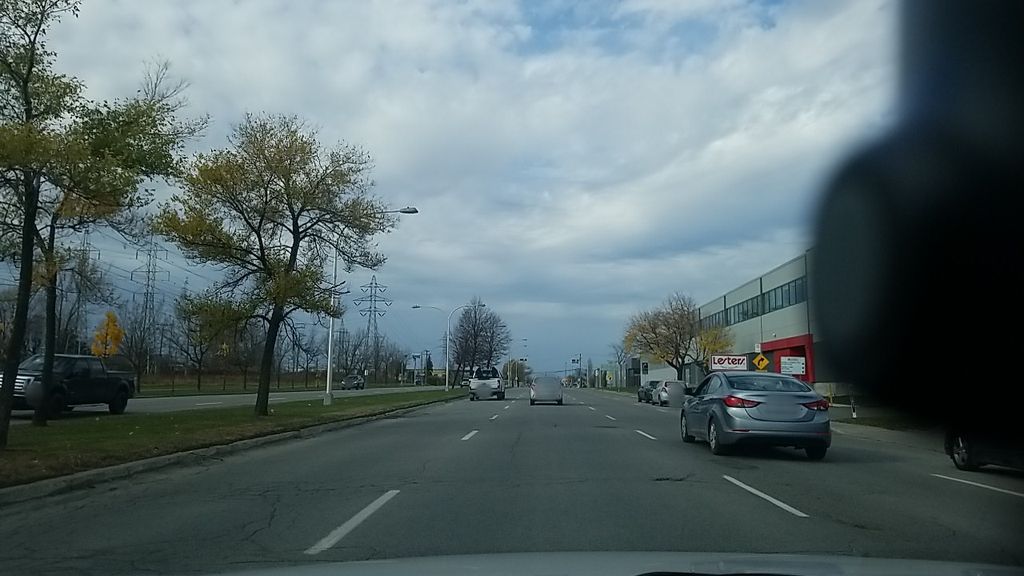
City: montreal